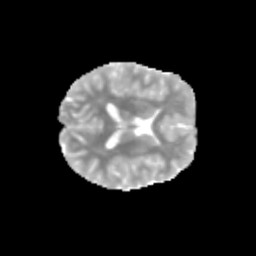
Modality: MD
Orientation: axial
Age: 12
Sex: female
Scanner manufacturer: siemens
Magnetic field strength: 3 T
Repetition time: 3.8 s
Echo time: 0.07 s